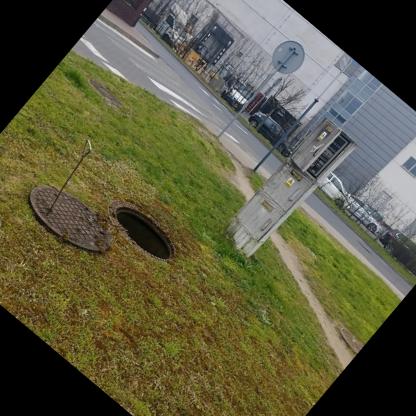
Klasa: inne